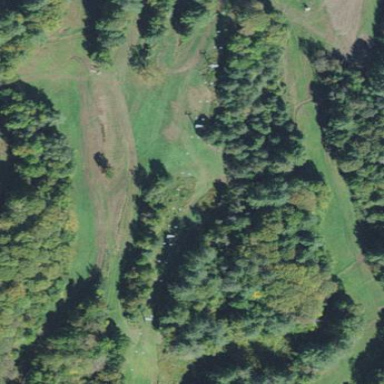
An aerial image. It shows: Downhill skiing track.